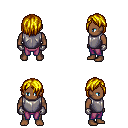
a pixel art fantasy rpg character, male body template, human, dark skin, steel chest armor, magenta pants, blonde bangs hairstyle, metal gloves, four views (front, back, left, right), 2x2 character sprite sheet, small pixel art, hard edges, no anti-aliasing